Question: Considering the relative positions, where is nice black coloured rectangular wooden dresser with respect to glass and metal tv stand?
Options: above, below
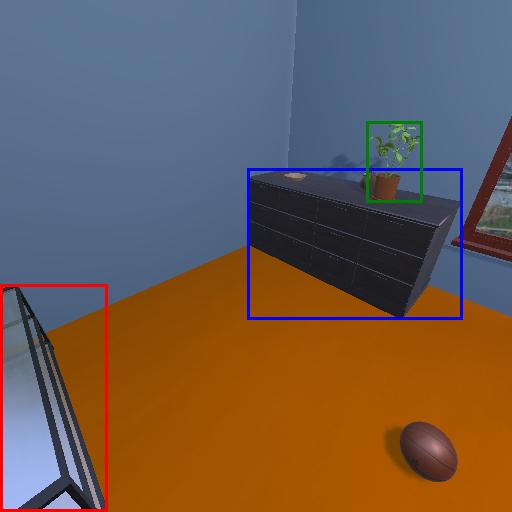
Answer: above